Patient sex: M
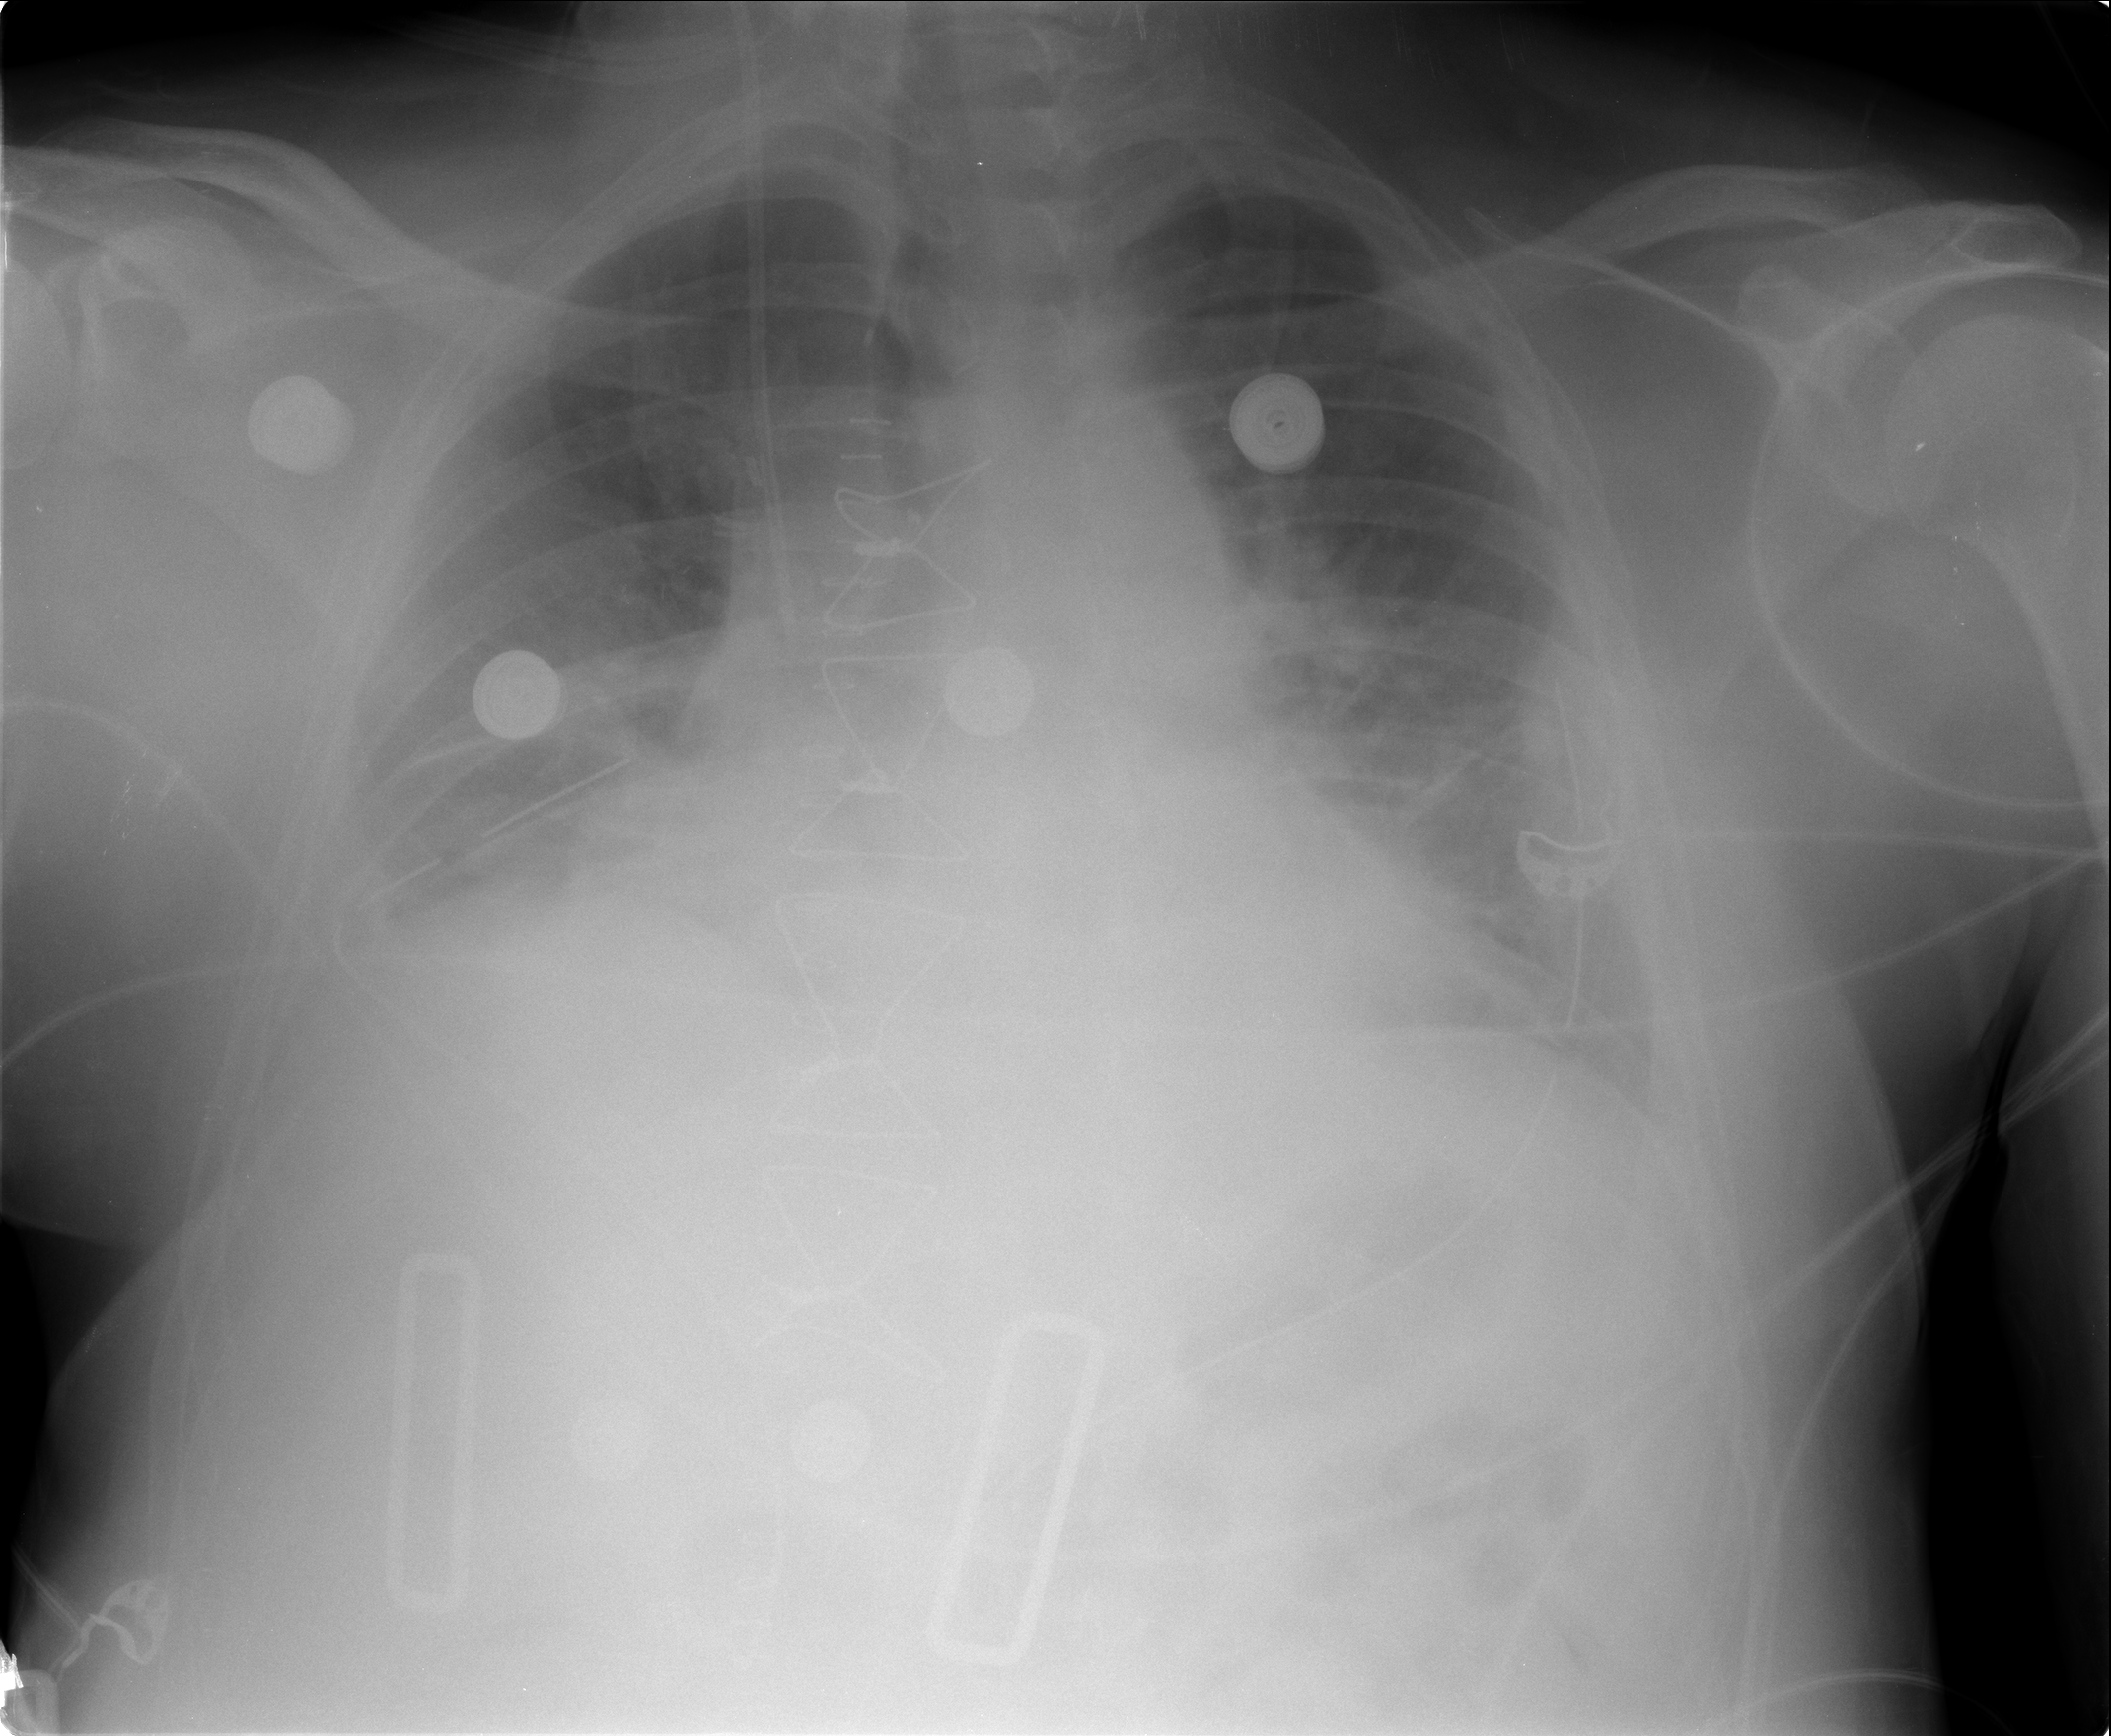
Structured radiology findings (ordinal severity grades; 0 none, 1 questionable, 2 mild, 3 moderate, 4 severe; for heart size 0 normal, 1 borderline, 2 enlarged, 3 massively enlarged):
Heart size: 2
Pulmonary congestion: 1
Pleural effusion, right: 2
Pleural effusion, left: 2
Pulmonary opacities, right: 0
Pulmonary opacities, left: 0
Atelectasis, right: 2
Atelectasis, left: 2